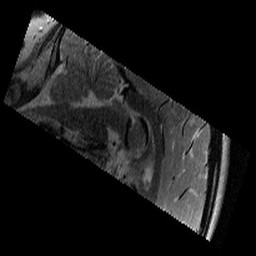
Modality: T2w
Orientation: sagittal
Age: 12
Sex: female
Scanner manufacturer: siemens
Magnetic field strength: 3 T
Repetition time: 9.23 s
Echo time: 0.067 s